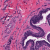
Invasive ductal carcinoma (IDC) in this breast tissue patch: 0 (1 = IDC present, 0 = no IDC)